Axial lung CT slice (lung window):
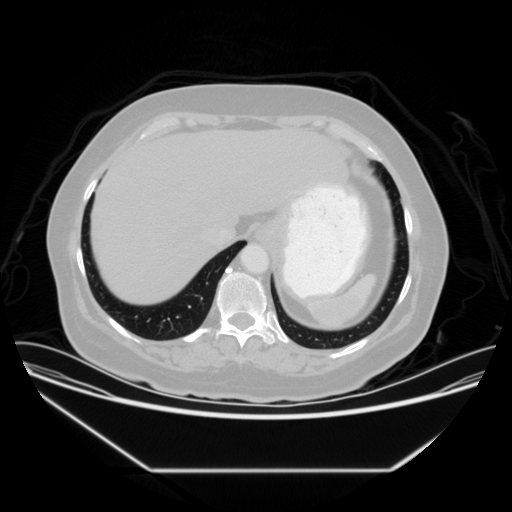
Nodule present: no